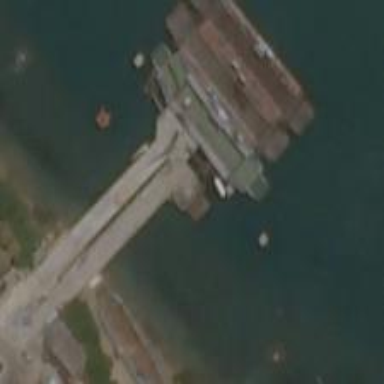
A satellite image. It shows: Man-made pier.